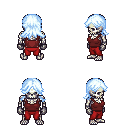
a pixel art fantasy rpg character, male body template, skeleton, maroon pirate shirt, red pants, white cyan loose hair, metal gloves, four views (front, back, left, right), 2x2 character sprite sheet, small pixel art, hard edges, no anti-aliasing